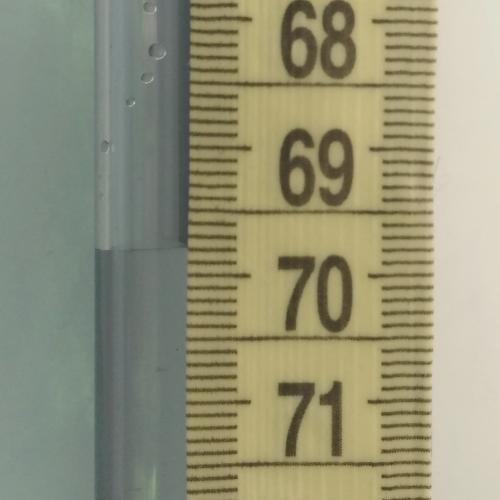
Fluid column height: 69.8 cm